Question: Where am I wrong ? I want to create a basic white pict from bytes
'''
from PIL import Image
if __name__ == "__main__":
data = [chr(1)] * 8192
data = "".join(data)
im = Image.frombytes('1', (128,64), data, 'raw')
im = im.convert("RGB")
im.save("image.png", "PNG")
'''
But I get this:

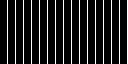
Answer: In mode '1' each byte represents 8 pixels (there might be zero padding at end of each row if the width does not divide by 8). So to get a white image, you have to pass in only the byte 'b'y''
'''
data = b'y' * 1024
im = Image.frombytes('1', (128,64), data)
'''
Even if the Pillow docs say that there's one pixel per byte in this mode, that is for the 'frombytes' and 'tobytes' methods, at least.
Any other repeating input other than 'y' (all white) or '' (all black) will give some sort of pinstripe pattern, like the one in your question.